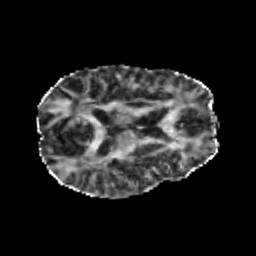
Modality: FA
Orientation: axial
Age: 24
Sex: male
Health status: healthy
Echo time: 0.074 s